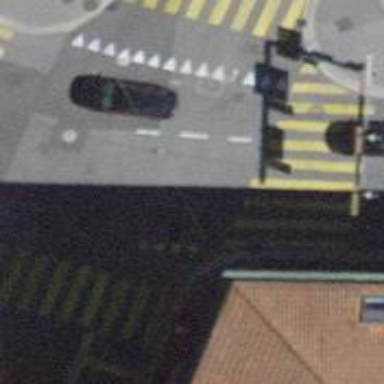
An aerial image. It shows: Road with traffic signals.